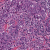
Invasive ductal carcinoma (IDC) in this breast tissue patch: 1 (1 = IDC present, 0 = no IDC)